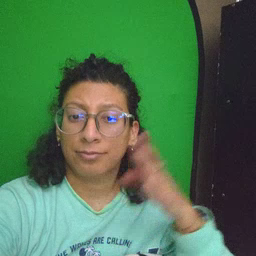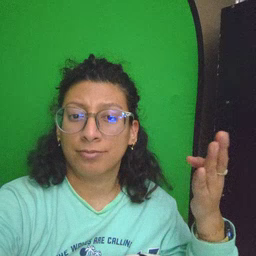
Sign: open